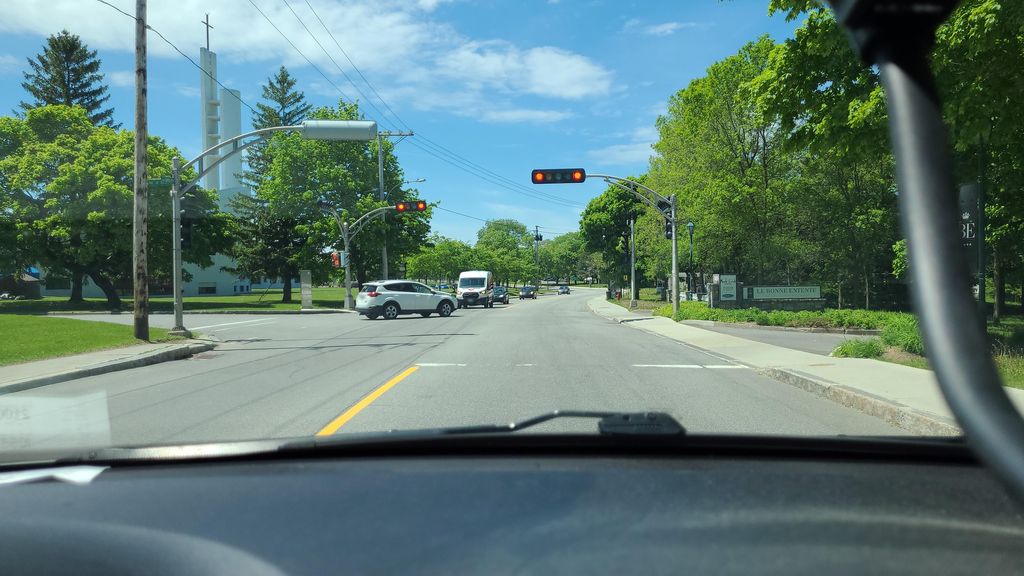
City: quebec_city